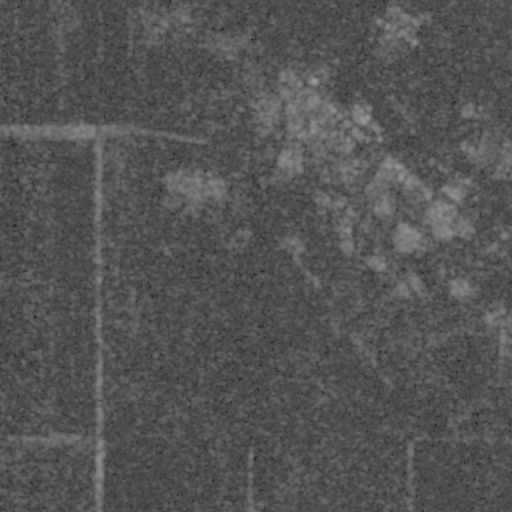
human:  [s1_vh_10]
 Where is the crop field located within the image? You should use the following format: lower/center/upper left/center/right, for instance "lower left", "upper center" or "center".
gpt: The crop field is located in the left of the image.
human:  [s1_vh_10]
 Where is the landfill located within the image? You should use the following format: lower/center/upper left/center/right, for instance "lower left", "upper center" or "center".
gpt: The landfill is located in the upper right of the image.
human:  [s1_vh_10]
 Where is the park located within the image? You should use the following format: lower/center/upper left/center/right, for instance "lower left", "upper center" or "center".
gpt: The park is located in the center right of the image.
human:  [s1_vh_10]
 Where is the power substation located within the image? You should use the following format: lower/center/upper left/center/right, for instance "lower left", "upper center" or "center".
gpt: The power substation is located in the center right of the image.
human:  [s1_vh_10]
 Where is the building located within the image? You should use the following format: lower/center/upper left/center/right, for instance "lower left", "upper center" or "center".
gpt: There is no building in the image.

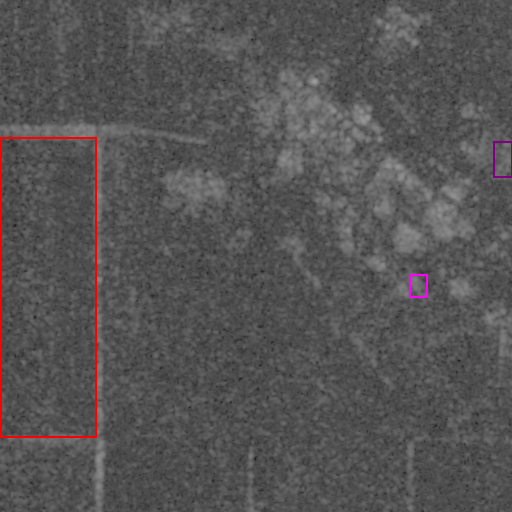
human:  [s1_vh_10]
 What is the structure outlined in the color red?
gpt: The structure outlined in red is a crop field.
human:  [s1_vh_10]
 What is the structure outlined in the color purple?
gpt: The structure outlined in purple is a landfill.
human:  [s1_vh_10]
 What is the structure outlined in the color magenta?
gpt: The structure outlined in magenta is a park.
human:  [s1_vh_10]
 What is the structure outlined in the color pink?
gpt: There is no pink outline.